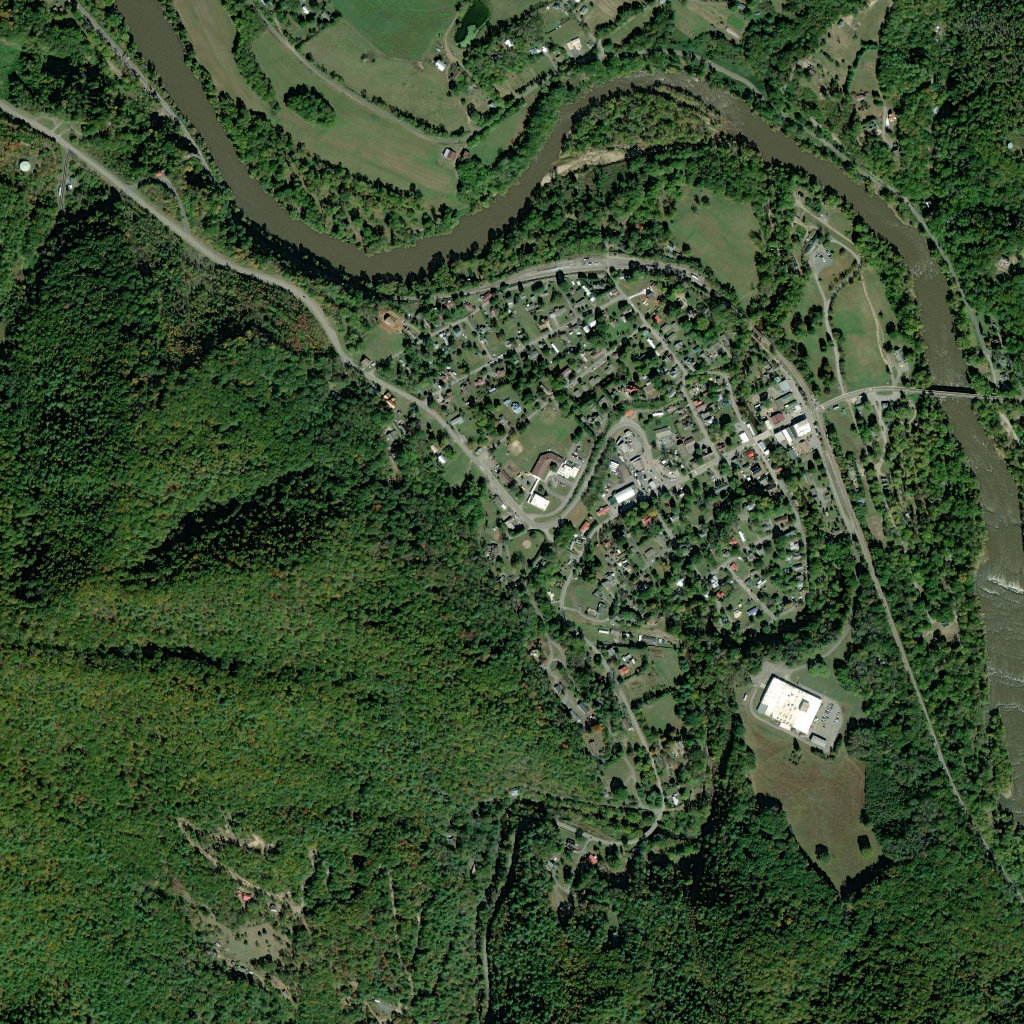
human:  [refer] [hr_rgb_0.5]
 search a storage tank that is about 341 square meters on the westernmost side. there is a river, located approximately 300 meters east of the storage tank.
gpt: <box>[[1, 15, 3, 16, 0]]</box>

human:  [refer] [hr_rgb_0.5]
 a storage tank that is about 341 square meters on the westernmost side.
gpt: <box>[[1, 15, 3, 16, 0]]</box>